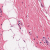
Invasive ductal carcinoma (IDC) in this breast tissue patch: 0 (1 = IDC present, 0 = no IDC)